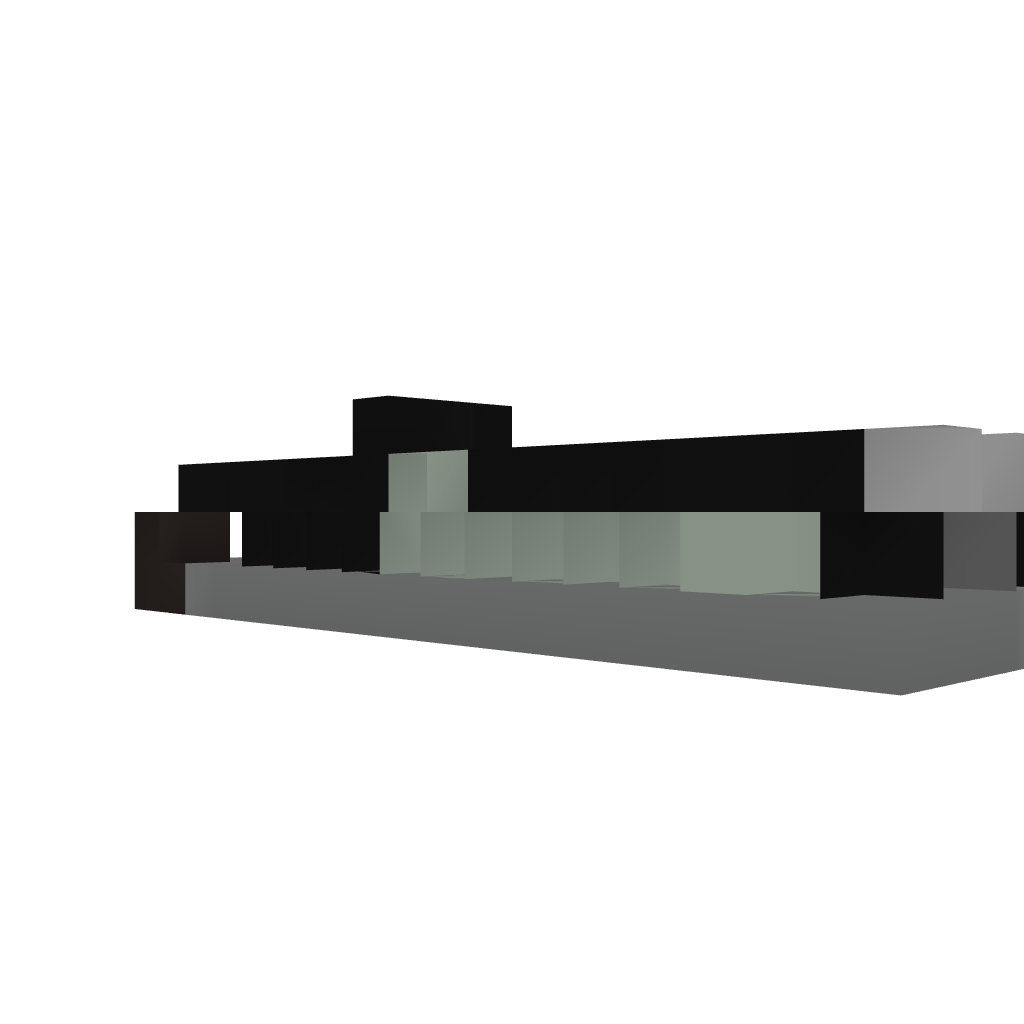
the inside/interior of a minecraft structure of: Auto TNT Cannon